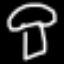
Label: mushroom